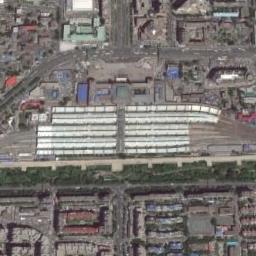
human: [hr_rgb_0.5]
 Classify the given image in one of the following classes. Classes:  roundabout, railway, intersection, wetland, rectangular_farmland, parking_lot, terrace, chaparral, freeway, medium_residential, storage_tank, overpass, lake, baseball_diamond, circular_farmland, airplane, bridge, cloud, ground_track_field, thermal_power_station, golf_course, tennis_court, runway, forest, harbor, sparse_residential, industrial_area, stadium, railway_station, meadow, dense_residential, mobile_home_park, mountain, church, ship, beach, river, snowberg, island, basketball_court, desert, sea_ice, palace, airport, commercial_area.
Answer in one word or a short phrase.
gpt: railway_station